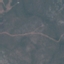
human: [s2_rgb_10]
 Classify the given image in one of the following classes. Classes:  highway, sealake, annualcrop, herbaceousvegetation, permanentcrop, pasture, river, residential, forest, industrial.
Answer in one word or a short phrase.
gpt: HerbaceousVegetation